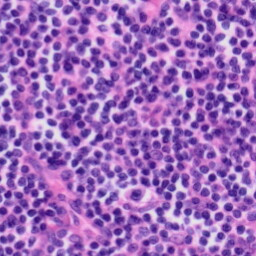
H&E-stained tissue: Tonsil